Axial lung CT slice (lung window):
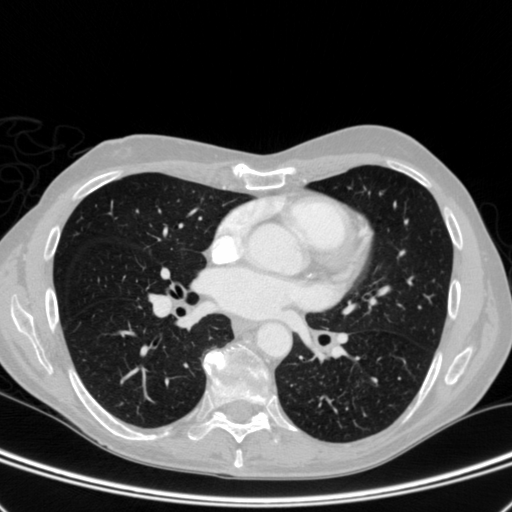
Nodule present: no